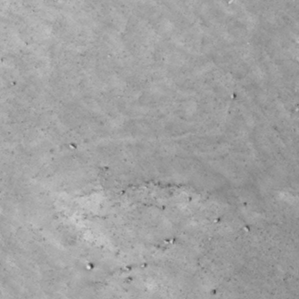
Label: non_frost